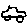
Label: car